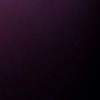
Label: space